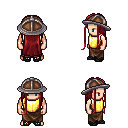
a pixel art fantasy rpg character, male body template, human, light skin, gold chest armor, robe skirt, brunette extra-long hairstyle, chain helm, ghillies, four views (front, back, left, right), 2x2 character sprite sheet, small pixel art, hard edges, no anti-aliasing